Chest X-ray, PA view. Patient: 58 years old, sex M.
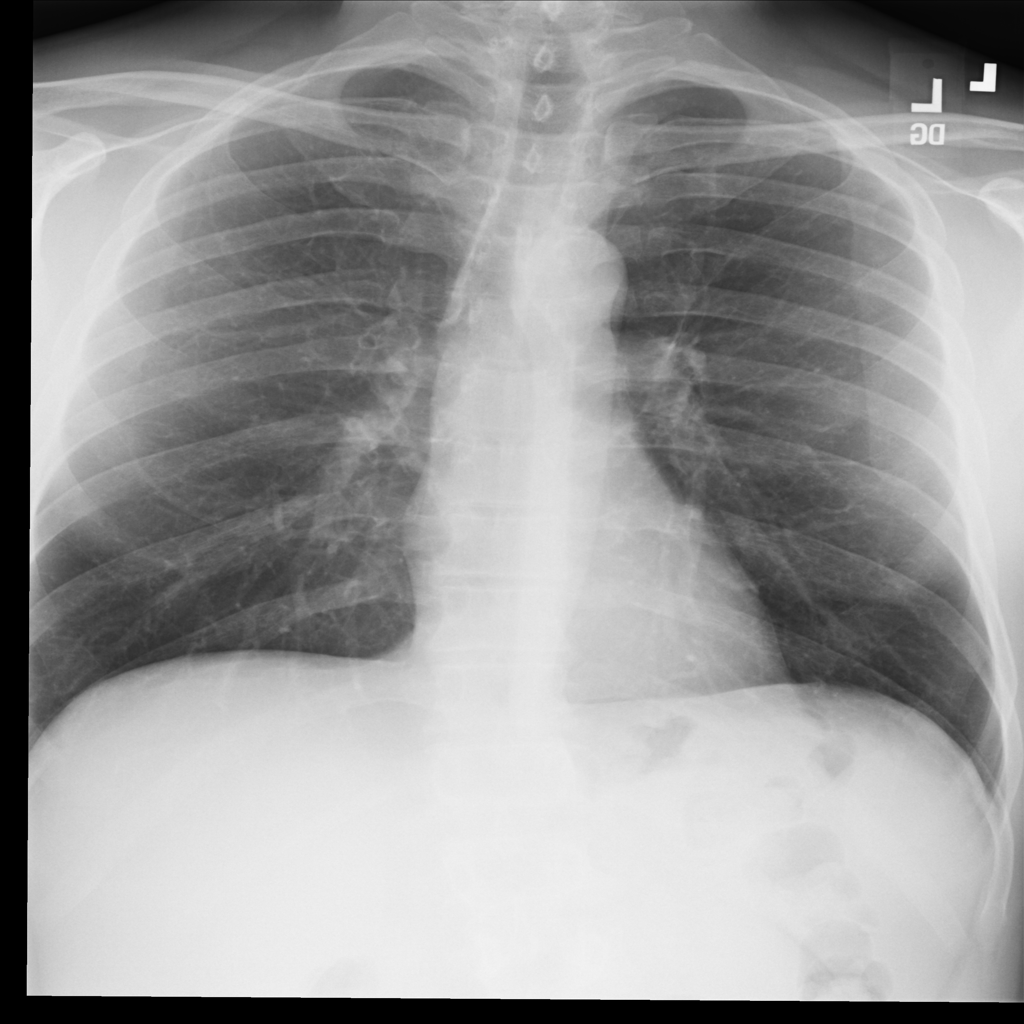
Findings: No Finding